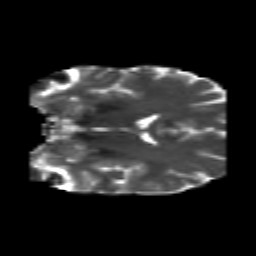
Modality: T2w
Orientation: coronal
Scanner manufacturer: siemens
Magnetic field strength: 3 T
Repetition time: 6.8 s
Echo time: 0.093 s